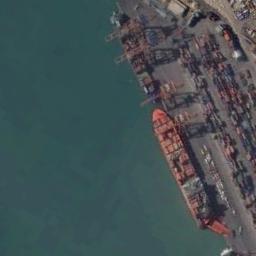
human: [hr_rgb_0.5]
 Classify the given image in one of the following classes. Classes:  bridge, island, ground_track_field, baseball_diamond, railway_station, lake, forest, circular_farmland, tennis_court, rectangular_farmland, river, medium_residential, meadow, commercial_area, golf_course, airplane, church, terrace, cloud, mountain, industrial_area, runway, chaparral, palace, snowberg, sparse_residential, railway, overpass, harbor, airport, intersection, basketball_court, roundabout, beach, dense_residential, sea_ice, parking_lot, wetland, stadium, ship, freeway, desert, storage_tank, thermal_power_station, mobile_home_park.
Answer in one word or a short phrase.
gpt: ship